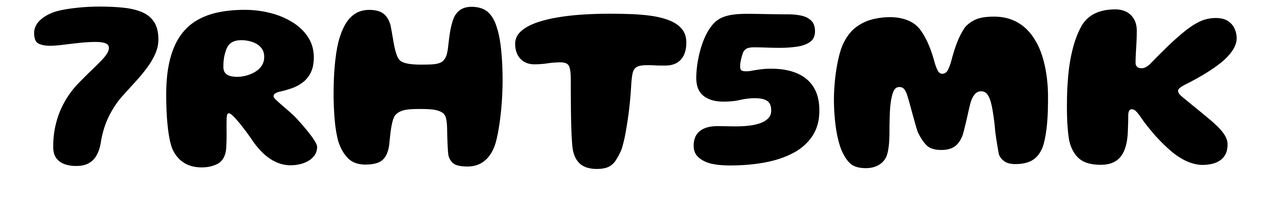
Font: Gluten_Bold